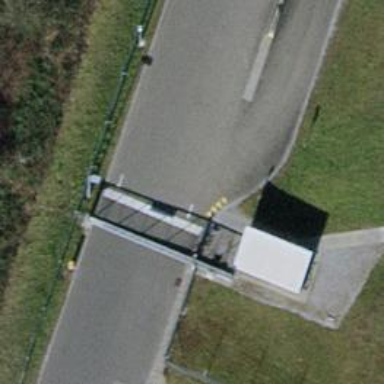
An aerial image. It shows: Gate.